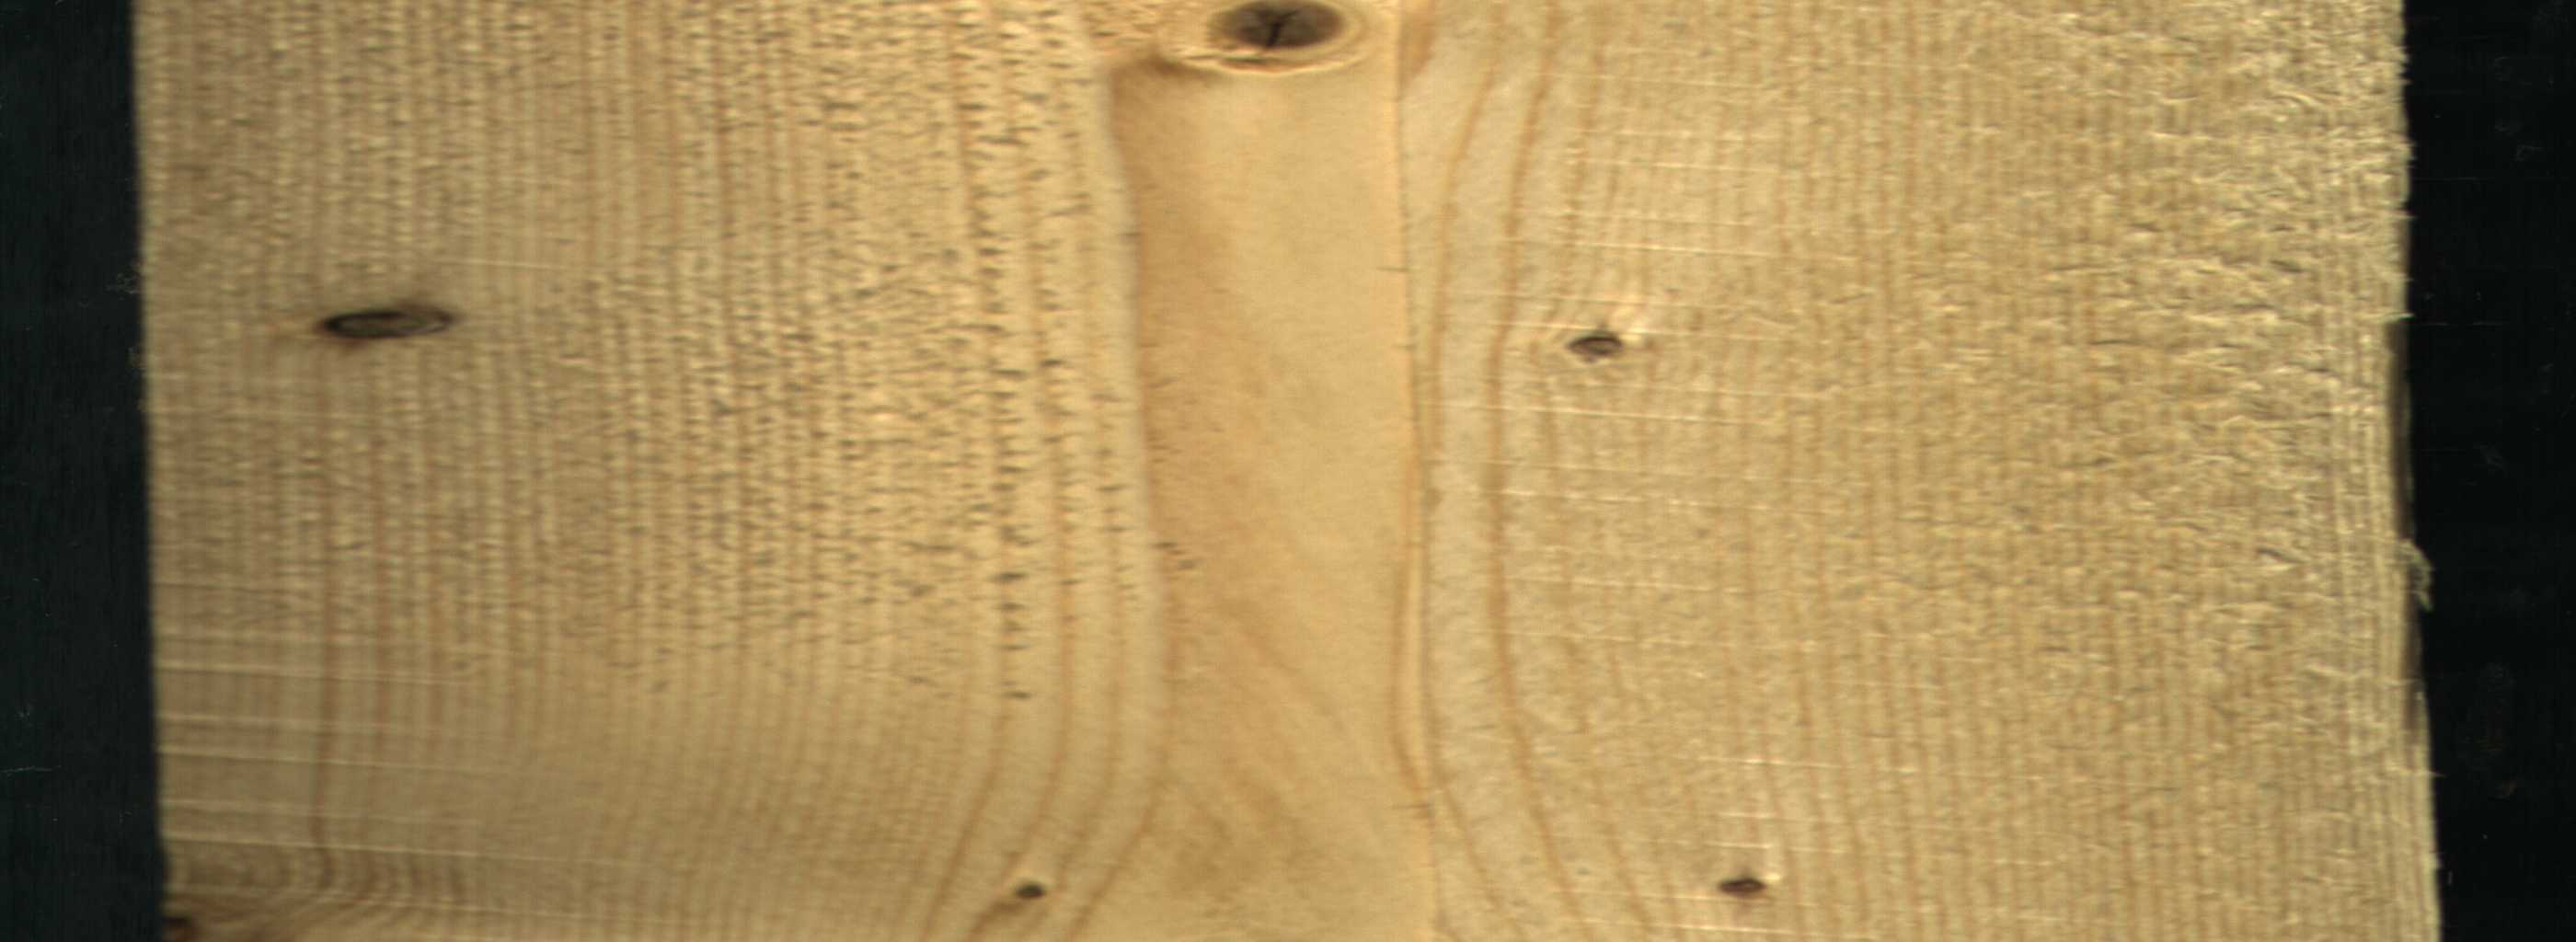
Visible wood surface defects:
Dead_Knot
Dead_Knot
Dead_Knot
Live_Knot
Live_Knot